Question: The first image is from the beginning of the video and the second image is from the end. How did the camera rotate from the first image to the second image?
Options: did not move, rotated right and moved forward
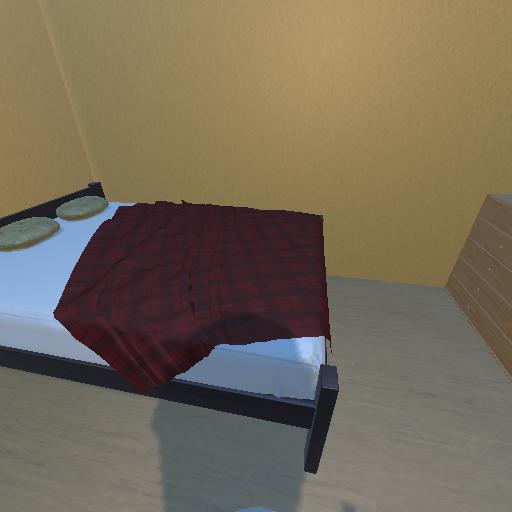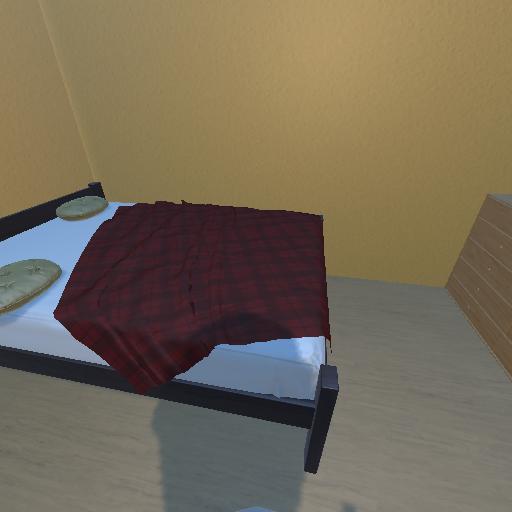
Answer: did not move